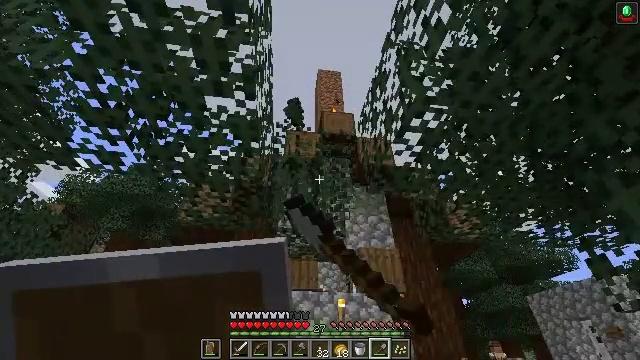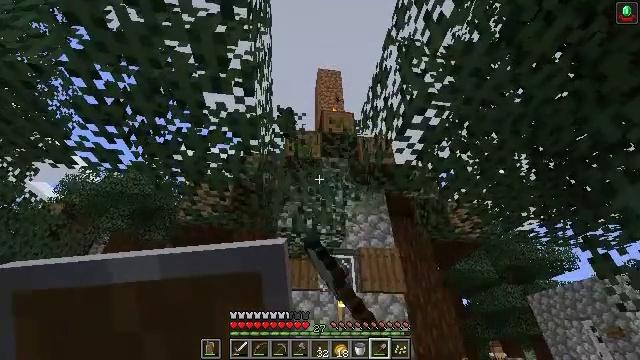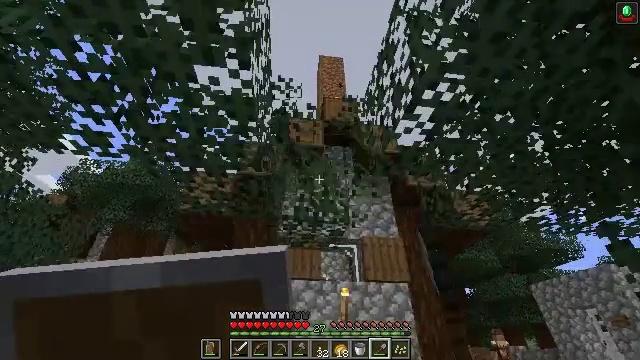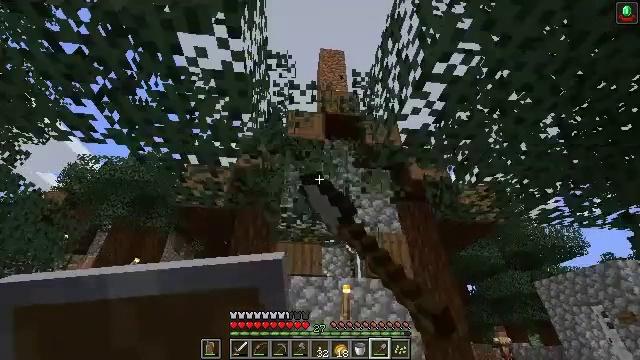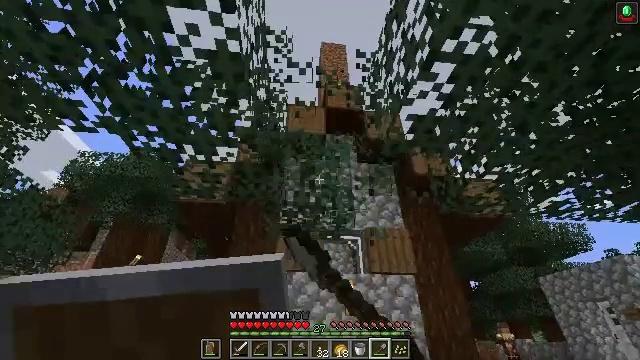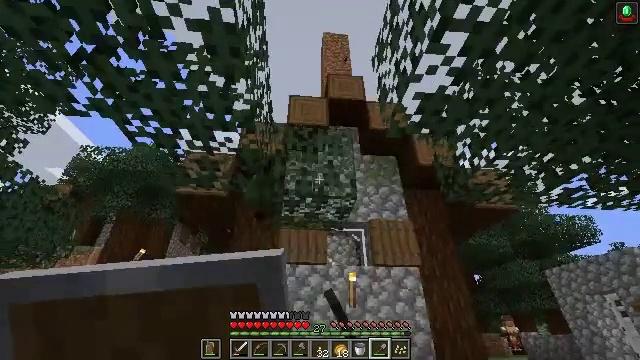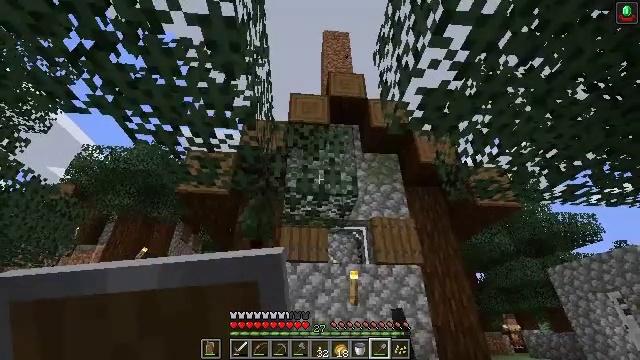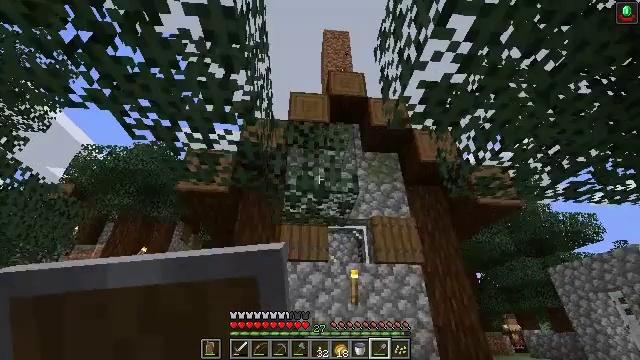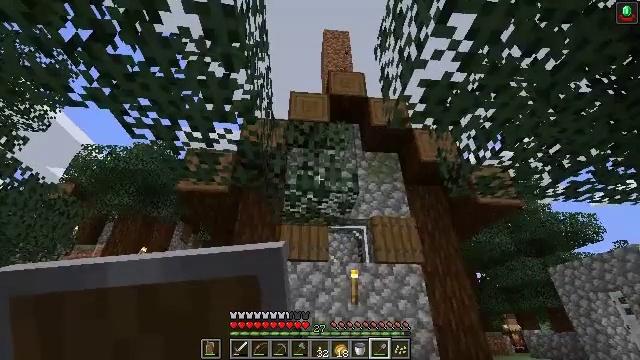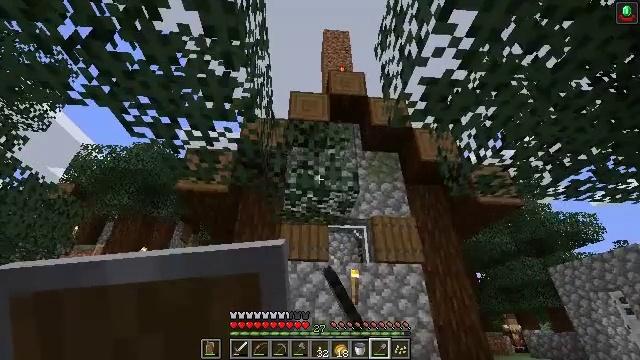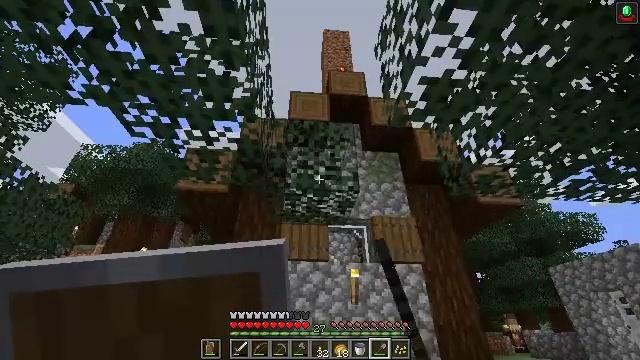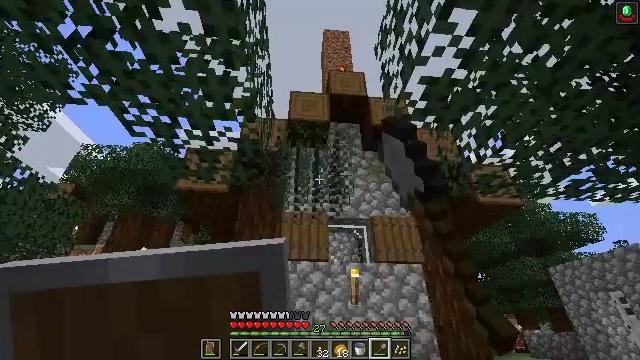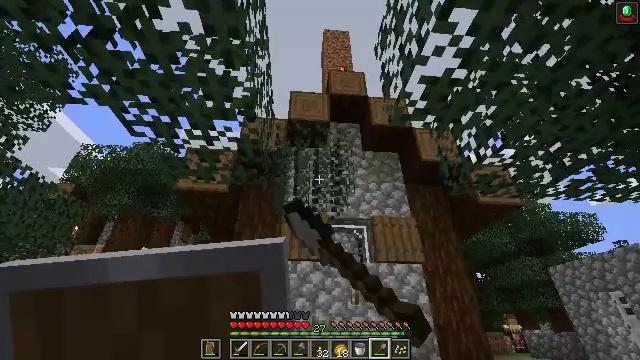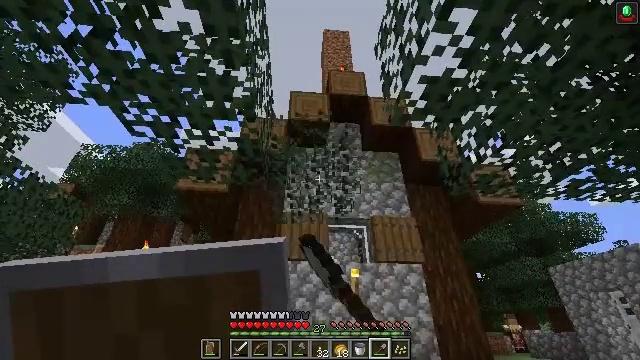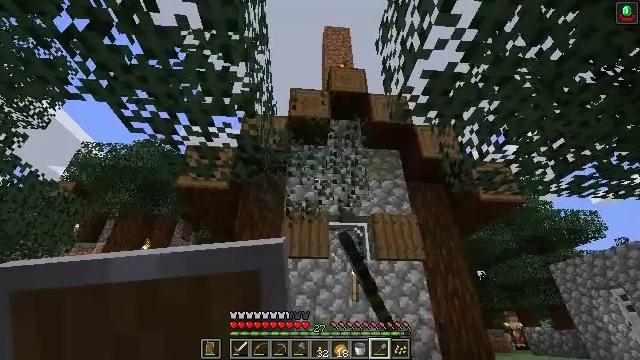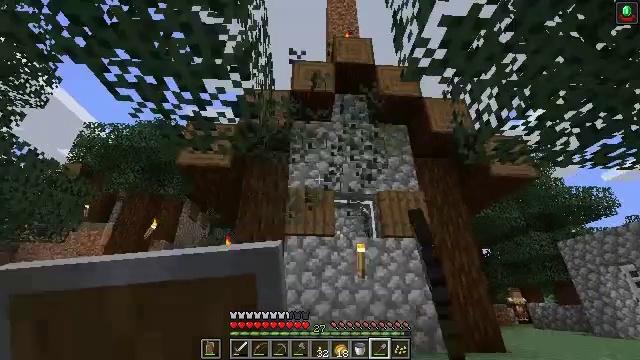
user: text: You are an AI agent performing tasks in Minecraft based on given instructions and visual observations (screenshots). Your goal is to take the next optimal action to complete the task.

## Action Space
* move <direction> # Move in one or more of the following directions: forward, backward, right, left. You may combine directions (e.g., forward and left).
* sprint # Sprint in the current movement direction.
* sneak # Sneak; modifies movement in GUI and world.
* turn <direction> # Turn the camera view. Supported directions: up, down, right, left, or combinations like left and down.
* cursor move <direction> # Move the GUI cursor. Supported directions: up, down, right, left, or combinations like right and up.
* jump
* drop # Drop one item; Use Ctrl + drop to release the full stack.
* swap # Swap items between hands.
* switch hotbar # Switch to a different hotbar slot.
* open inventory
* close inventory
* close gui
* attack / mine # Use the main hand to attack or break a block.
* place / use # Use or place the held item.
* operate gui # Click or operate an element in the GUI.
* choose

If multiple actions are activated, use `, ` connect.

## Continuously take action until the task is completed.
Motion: motion action
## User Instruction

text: Collect spruce leaves for landscaping.
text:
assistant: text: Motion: move forward, attack / mine
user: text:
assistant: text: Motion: move forward, turn down, attack / mine
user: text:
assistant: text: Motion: move forward, attack / mine
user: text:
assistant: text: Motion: attack / mine
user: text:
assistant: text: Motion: turn down, attack / mine
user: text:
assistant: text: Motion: attack / mine
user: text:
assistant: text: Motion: attack / mine
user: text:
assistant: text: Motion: attack / mine
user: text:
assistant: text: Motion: attack / mine
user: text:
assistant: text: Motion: attack / mine
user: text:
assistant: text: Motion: attack / mine
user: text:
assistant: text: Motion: attack / mine
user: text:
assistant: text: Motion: attack / mine
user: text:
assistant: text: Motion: move forward, attack / mine
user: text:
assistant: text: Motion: move forward, turn left and down, attack / mine
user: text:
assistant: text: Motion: move forward, turn left and down
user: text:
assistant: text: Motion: no_op